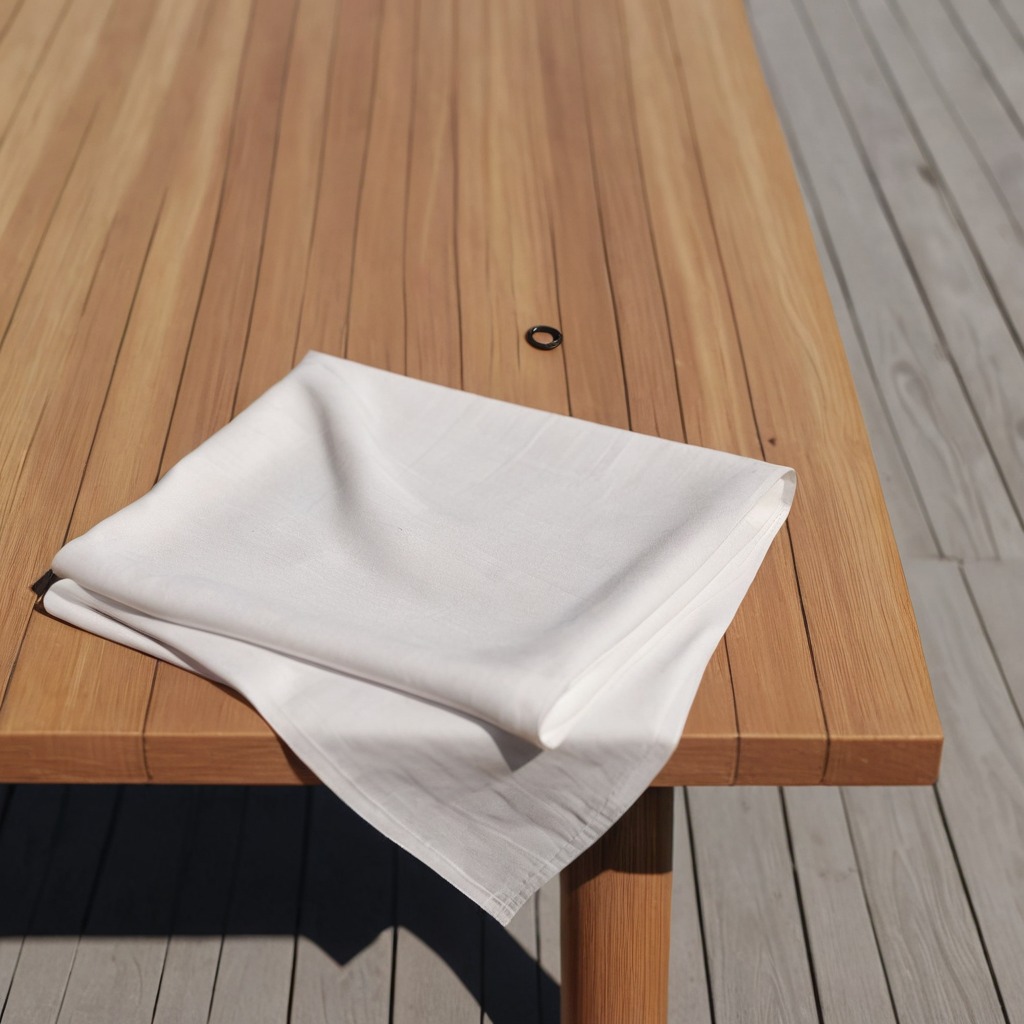
A rubber O-ring is lying on the wooden table.